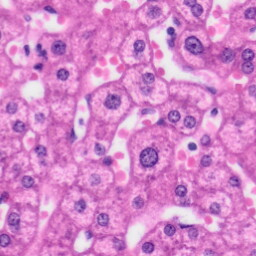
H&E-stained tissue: Liver